Question: The following document looks like it should in Firefox, Opera, Safari and even IE6 and later(!), but not Chrome - at SOME resolutions (I'm guessing uneven widths?) <URL>
The problem is that the menu doesn't expand as much as the content div, so it'll leave a gap at the edge:

Setting a MAX-width for the '#container' div instead strangely fixes the problem, but that's not the result I want; besides, it'll look pretty bad in IE6 (which I have yet to drop support for) since it doesn't support max/min-* CSS rules.
Can I fix this for Chrome somehow (without using CSS hacks)?
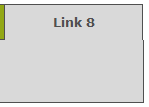
Answer: I fixed it by adding 'display:table;' to the '#container' div.
(It compromises a few things on my site though).